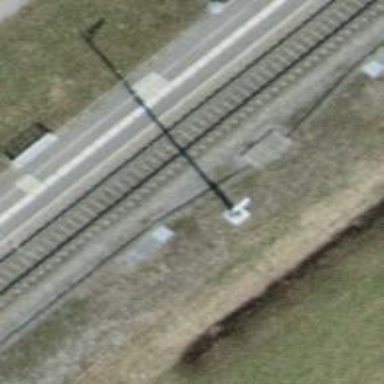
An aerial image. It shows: Electrified contact line.